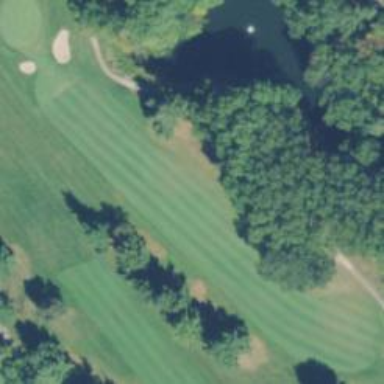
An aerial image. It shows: Golf fairway surrounded by grass.